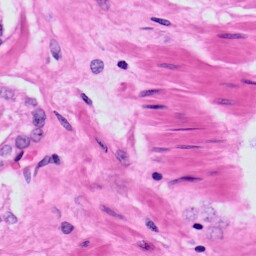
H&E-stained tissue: Prostate